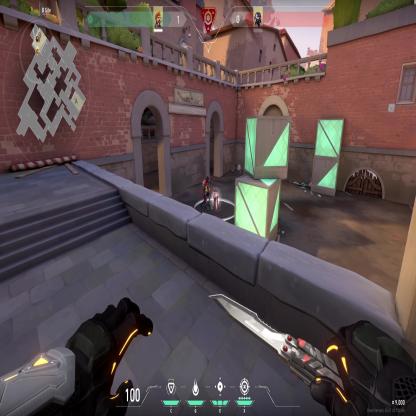
Label: planted spike ; enemy